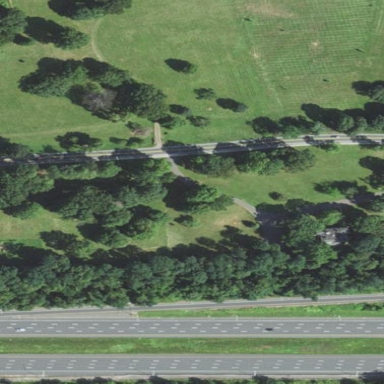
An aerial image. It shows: Lovely park for leisure and relaxation.